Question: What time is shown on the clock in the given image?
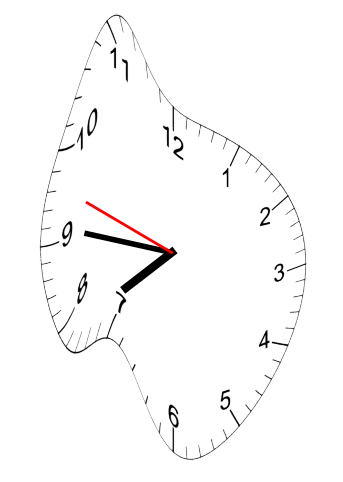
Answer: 07:45:48